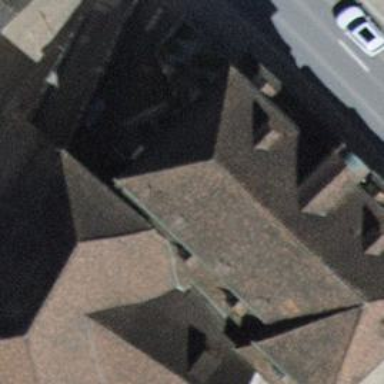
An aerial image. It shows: Building.